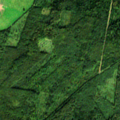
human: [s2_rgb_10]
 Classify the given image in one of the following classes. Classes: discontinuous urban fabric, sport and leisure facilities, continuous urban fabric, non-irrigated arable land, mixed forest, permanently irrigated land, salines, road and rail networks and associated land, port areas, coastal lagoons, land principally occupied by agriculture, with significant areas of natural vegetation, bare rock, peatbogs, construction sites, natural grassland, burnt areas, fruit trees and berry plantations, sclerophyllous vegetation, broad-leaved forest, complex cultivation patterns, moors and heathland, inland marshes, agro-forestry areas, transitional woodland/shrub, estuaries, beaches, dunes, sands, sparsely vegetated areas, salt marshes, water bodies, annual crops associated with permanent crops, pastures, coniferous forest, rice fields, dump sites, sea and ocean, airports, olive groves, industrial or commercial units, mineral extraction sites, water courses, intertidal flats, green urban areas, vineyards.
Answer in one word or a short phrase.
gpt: non-irrigated arable land, broad-leaved forest, mixed forest